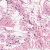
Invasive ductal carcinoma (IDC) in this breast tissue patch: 0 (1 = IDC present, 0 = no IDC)